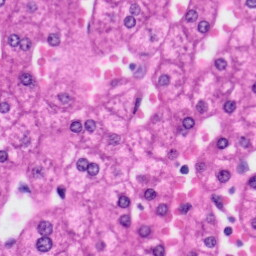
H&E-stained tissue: Liver